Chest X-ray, PA view. Patient: 65 years old, sex F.
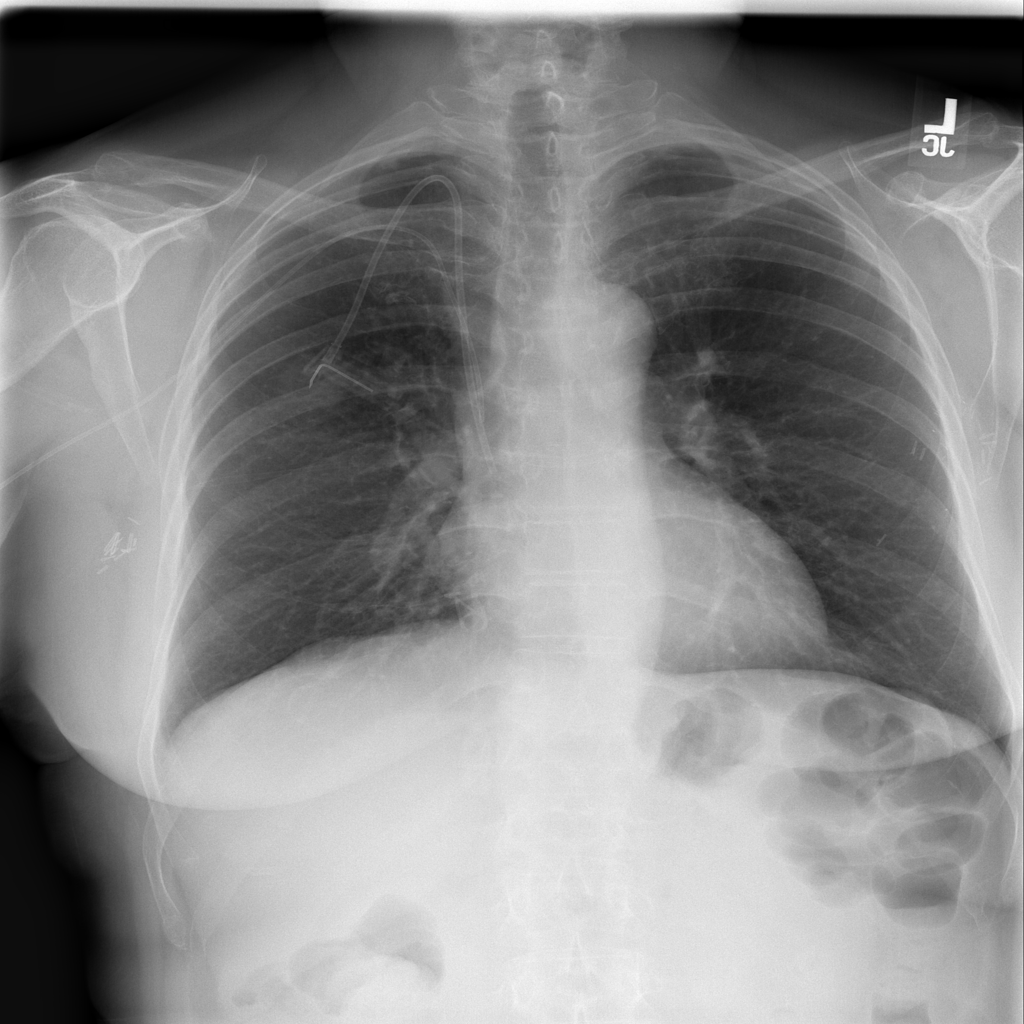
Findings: No Finding